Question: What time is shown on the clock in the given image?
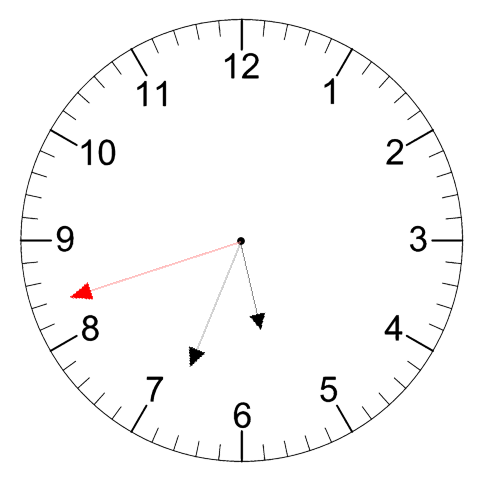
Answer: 05:33:42